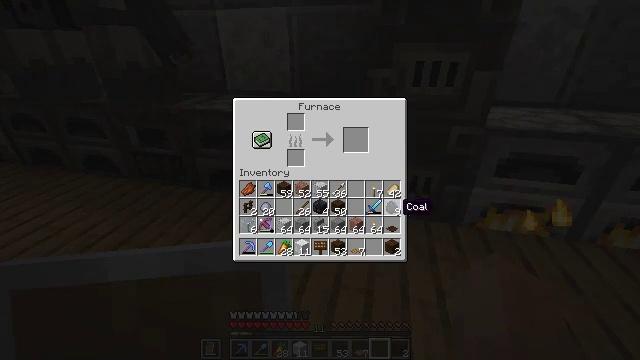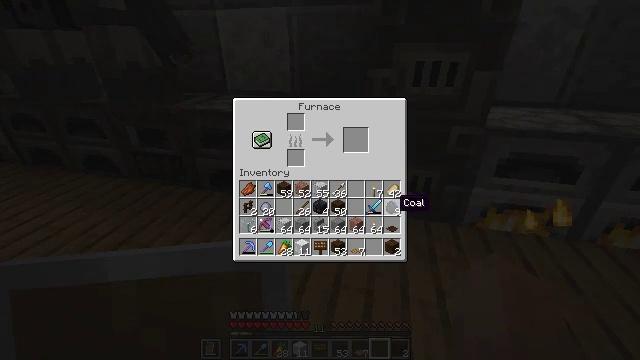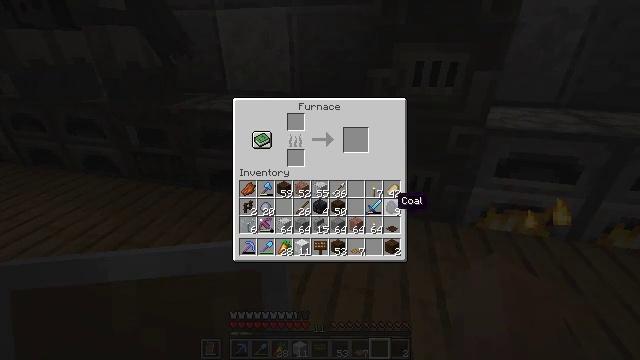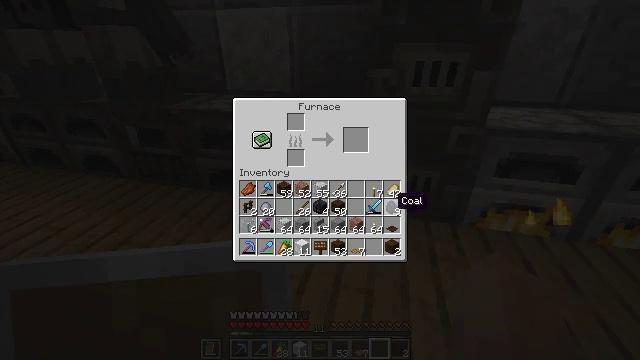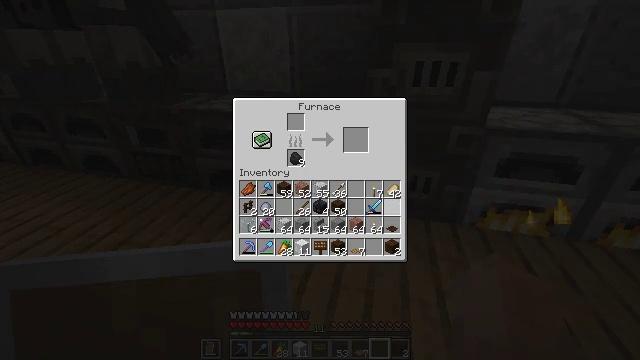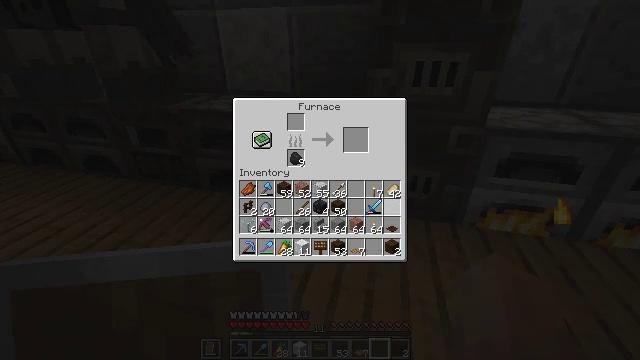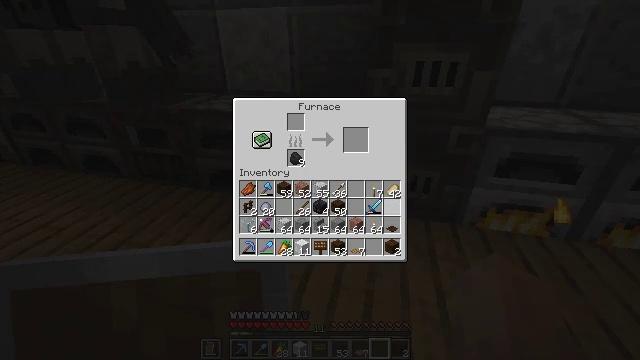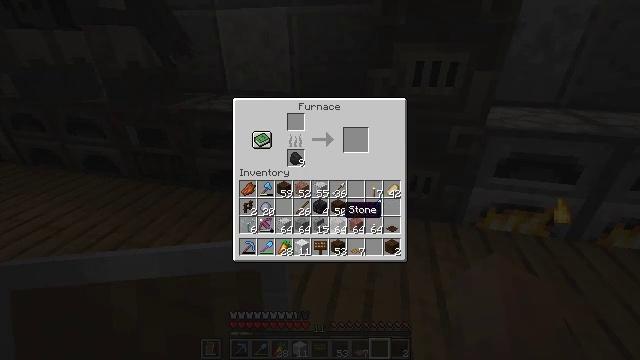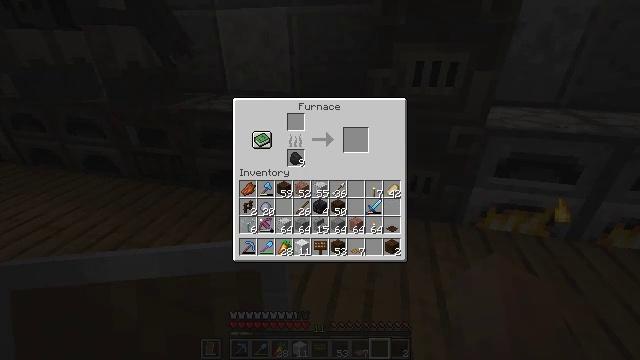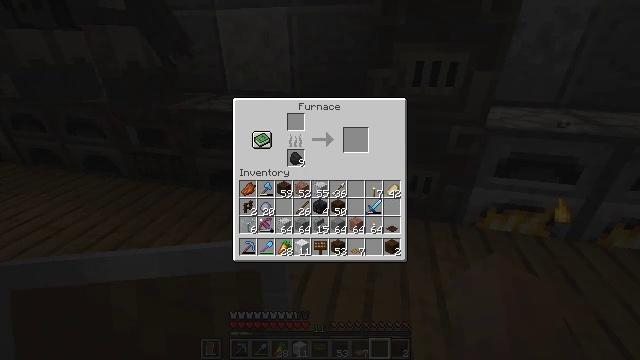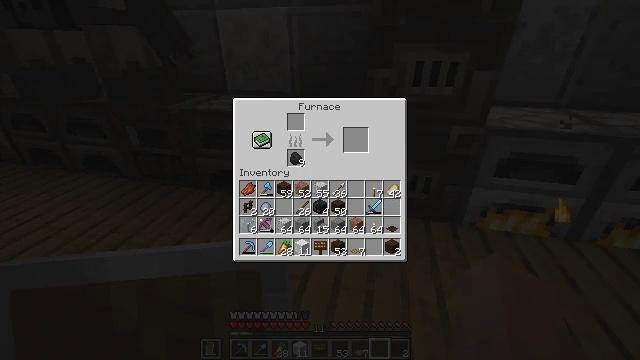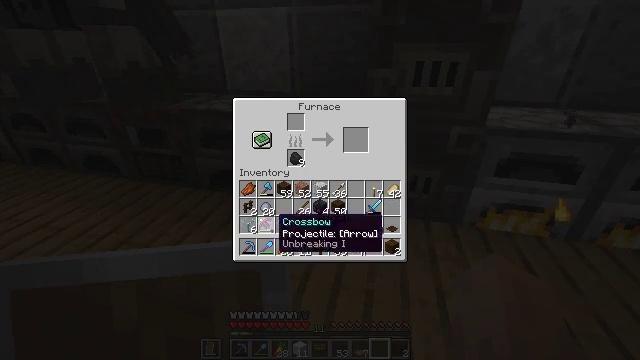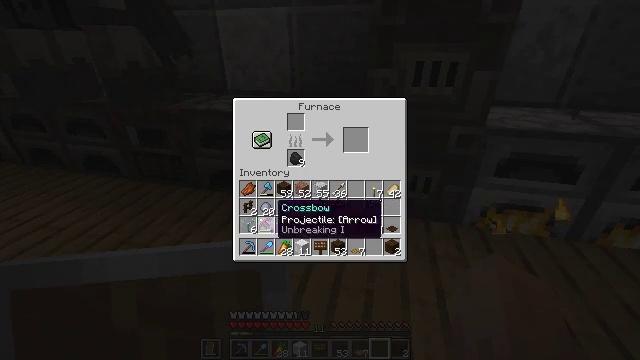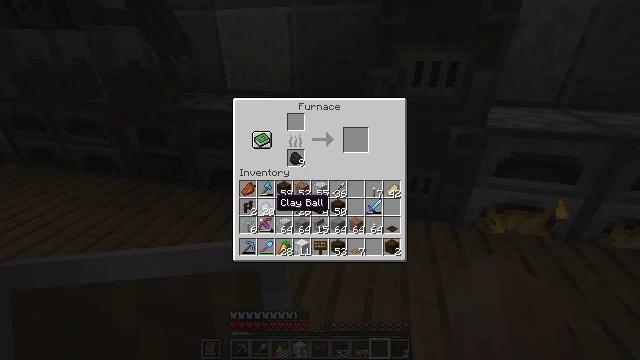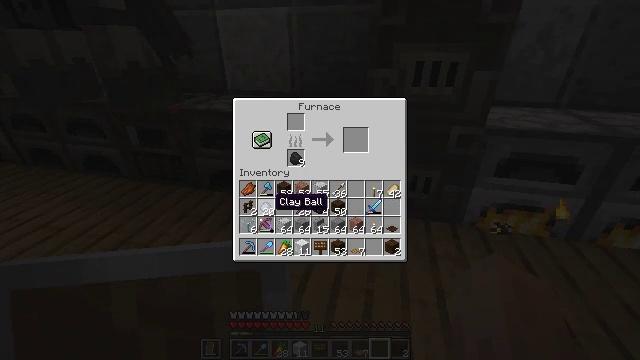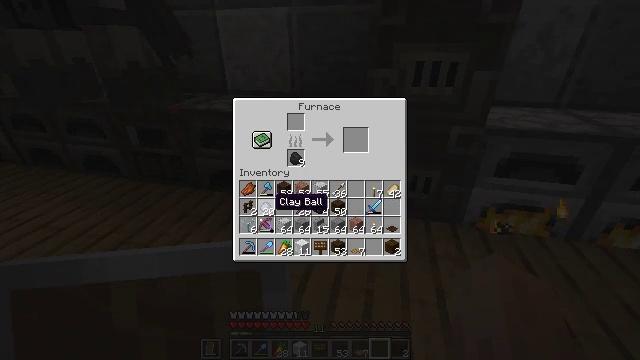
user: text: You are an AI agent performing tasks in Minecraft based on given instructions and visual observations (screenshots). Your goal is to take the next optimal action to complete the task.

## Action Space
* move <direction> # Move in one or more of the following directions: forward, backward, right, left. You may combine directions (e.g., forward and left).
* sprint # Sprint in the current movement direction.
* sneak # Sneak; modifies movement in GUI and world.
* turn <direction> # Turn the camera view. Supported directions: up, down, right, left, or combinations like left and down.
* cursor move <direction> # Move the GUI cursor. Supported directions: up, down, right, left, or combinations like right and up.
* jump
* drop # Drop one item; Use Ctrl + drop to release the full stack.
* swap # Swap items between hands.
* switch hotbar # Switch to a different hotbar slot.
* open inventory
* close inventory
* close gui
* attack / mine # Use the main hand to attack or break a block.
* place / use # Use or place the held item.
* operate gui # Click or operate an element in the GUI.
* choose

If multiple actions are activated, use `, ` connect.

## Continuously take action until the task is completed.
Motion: motion action
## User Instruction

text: Break the polished andesite block.
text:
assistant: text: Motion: sneak
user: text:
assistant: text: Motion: sneak
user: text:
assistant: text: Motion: sneak
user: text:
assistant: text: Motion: sneak, operate gui
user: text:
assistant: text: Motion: sneak, operate gui
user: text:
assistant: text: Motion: sneak
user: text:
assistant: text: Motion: sneak, cursor move left and down
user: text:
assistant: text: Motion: sneak, cursor move left and down
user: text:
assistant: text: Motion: sneak
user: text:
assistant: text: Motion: sneak
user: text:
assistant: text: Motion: sneak
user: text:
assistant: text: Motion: sneak, cursor move up
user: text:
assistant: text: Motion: sneak
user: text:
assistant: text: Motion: sneak
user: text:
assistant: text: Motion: sneak
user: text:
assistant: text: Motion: sneak
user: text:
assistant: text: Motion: sneak
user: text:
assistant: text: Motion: sneak, operate gui
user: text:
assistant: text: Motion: sneak, operate gui
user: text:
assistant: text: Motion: sneak
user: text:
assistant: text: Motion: sneak
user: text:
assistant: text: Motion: sneak
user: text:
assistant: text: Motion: sneak, cursor move right and up
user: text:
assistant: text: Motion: cursor move right
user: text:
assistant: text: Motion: no_op
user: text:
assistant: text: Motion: no_op
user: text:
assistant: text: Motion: cursor move down
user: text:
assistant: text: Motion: no_op
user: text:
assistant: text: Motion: no_op
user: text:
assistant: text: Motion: no_op